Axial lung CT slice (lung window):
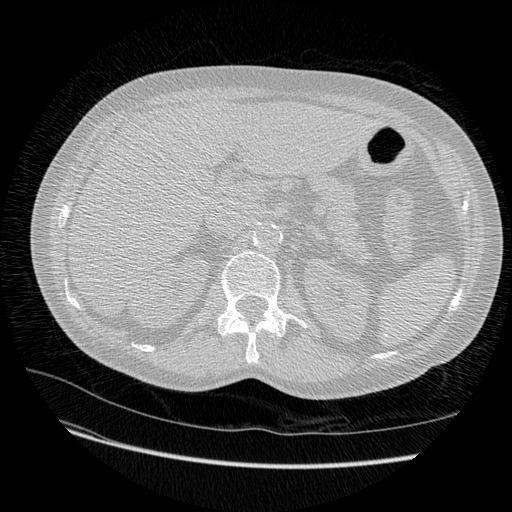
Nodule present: no